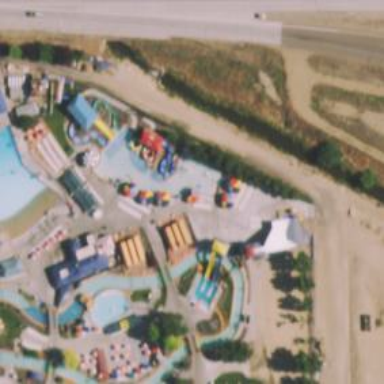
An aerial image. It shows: Water slide attraction.